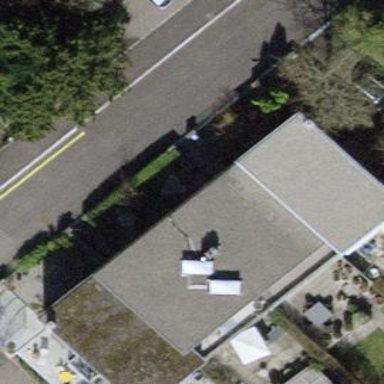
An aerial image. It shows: Terrace building.